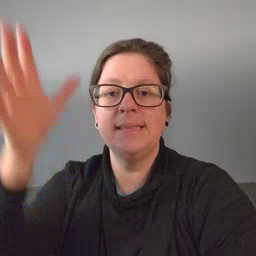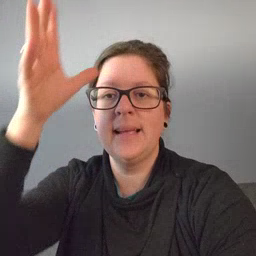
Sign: dad